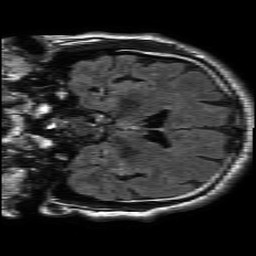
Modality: FLAIR
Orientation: coronal
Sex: male
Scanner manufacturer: philips
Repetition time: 11 s
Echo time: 0.125 s